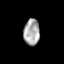
Tissue: skin
Cell type: Epithelial cells
Senescence score: 0.2401
Nuclear area (px): 411
Mean DAPI intensity: 169.774